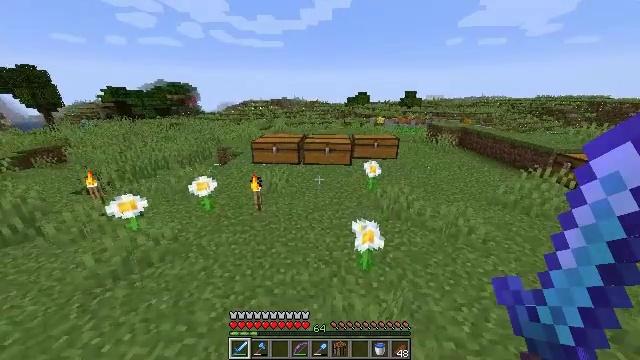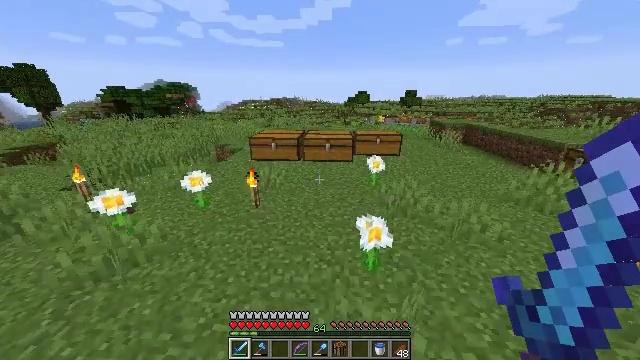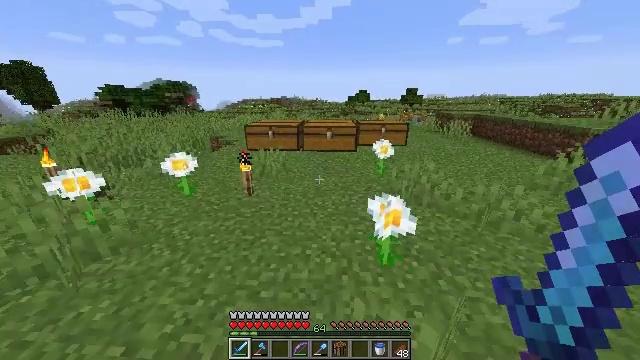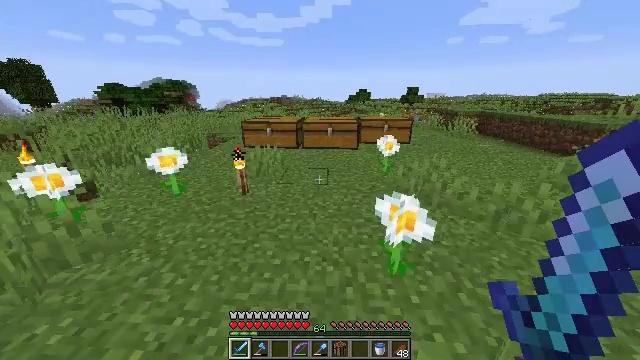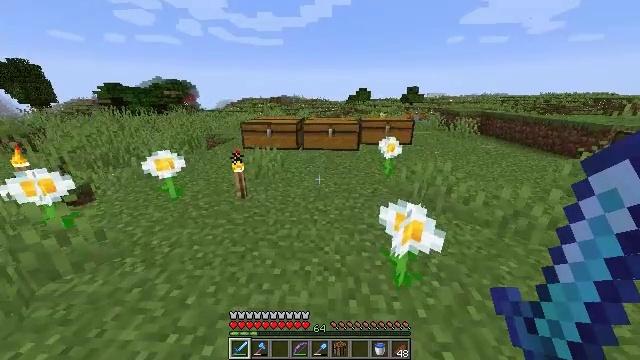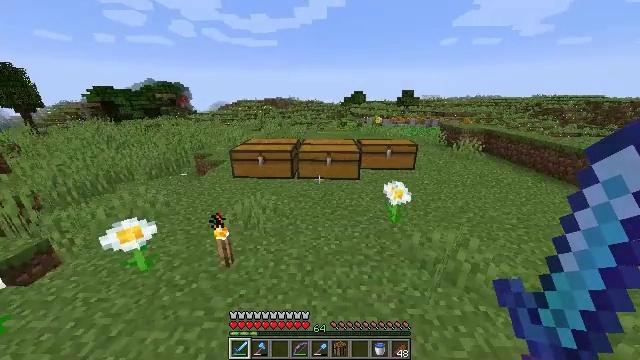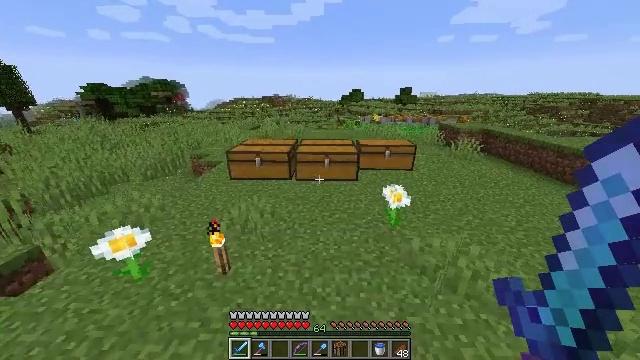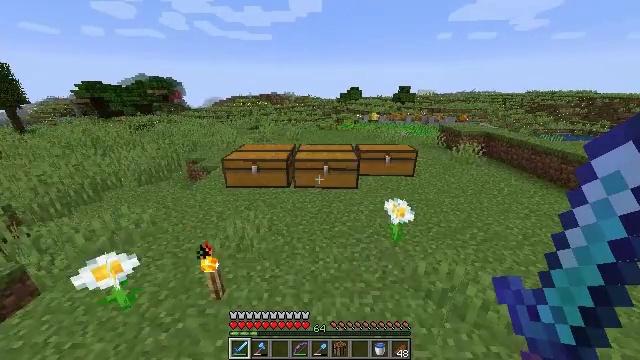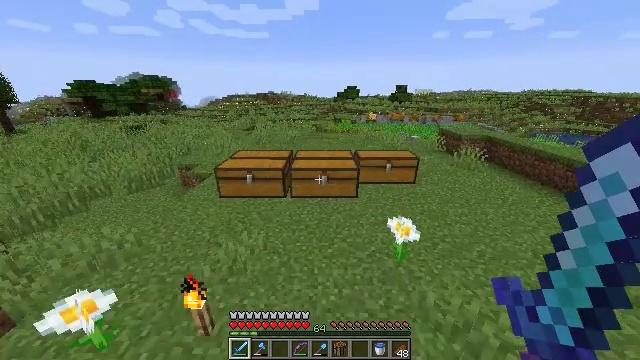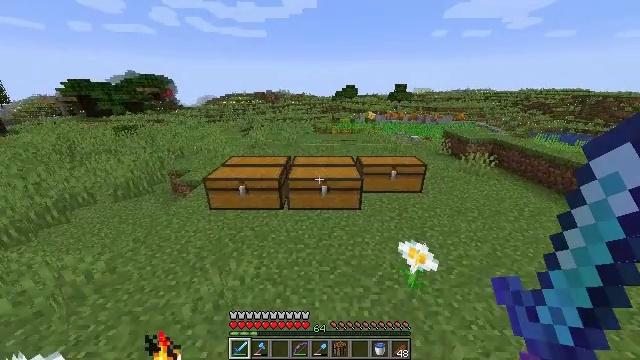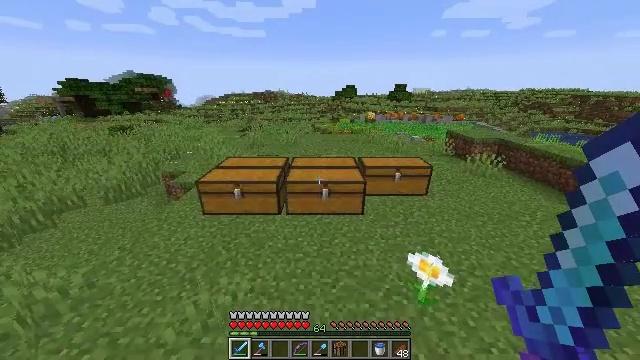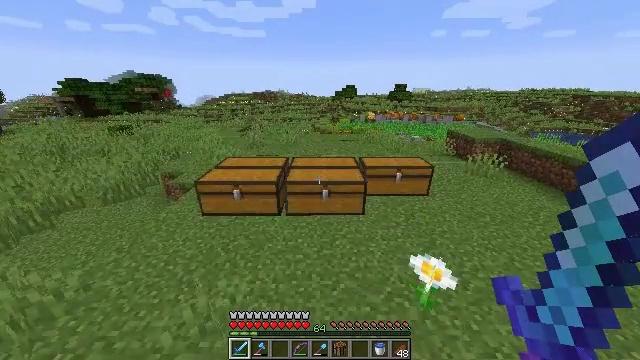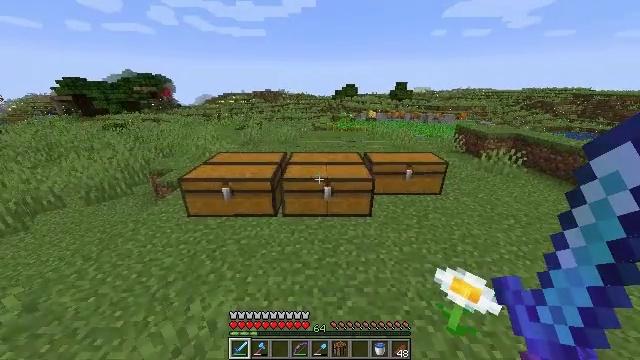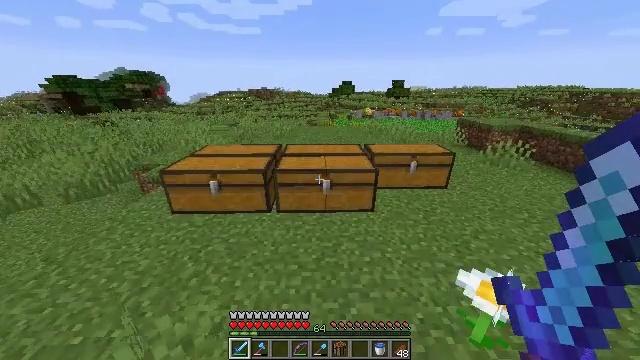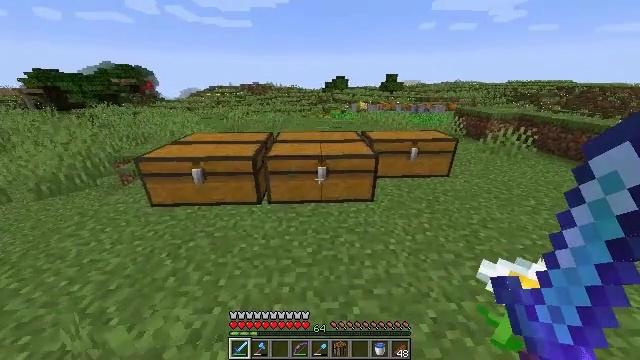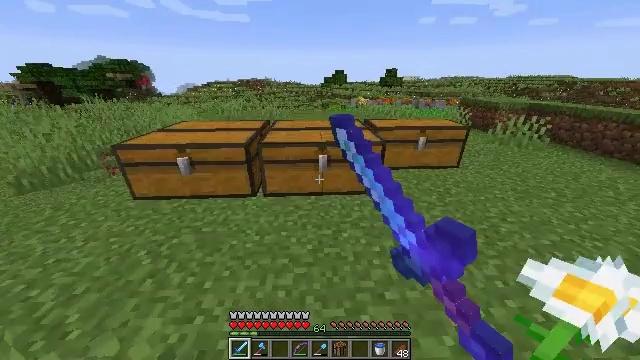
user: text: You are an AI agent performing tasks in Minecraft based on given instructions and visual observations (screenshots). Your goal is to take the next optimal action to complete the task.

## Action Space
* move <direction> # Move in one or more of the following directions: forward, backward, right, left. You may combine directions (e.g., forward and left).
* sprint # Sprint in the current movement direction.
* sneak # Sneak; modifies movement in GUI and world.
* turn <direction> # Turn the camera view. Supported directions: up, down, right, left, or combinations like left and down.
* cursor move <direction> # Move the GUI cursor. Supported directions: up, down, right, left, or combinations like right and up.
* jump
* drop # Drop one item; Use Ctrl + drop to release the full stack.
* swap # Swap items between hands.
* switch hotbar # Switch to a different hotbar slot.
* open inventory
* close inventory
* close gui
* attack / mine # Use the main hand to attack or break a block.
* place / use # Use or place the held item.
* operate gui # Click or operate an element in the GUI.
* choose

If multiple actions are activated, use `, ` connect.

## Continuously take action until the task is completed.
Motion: motion action
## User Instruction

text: Convert bones to bone meal in your inventory.
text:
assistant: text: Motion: move forward, sprint, jump
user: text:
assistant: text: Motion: move forward, sprint, jump
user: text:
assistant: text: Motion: move forward, sprint, jump
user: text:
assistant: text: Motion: move forward, sprint, jump
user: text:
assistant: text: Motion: move forward, sprint, turn right, jump
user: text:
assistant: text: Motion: move forward, sprint, jump
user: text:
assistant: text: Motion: move forward, sprint, jump
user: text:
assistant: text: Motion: move forward, sprint, jump
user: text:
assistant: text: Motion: move forward, sprint, jump
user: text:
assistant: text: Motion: move forward, sprint, jump
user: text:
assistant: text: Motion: move forward, sprint, jump
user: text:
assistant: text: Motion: move forward, sprint, jump
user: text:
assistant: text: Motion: move forward, sprint, jump
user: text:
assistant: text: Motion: move forward, sprint, turn right and down, use / place
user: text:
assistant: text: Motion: move forward, sprint, use / place
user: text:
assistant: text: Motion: use / place
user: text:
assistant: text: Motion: use / place
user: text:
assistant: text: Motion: no_op
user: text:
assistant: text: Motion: no_op
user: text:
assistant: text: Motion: no_op
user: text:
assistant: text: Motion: no_op
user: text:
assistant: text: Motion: no_op
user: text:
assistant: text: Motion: no_op
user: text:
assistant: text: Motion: no_op
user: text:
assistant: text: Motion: no_op
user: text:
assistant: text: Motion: no_op
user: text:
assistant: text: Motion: turn up
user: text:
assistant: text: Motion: move forward, turn up
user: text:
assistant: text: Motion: move forward
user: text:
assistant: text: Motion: move forward